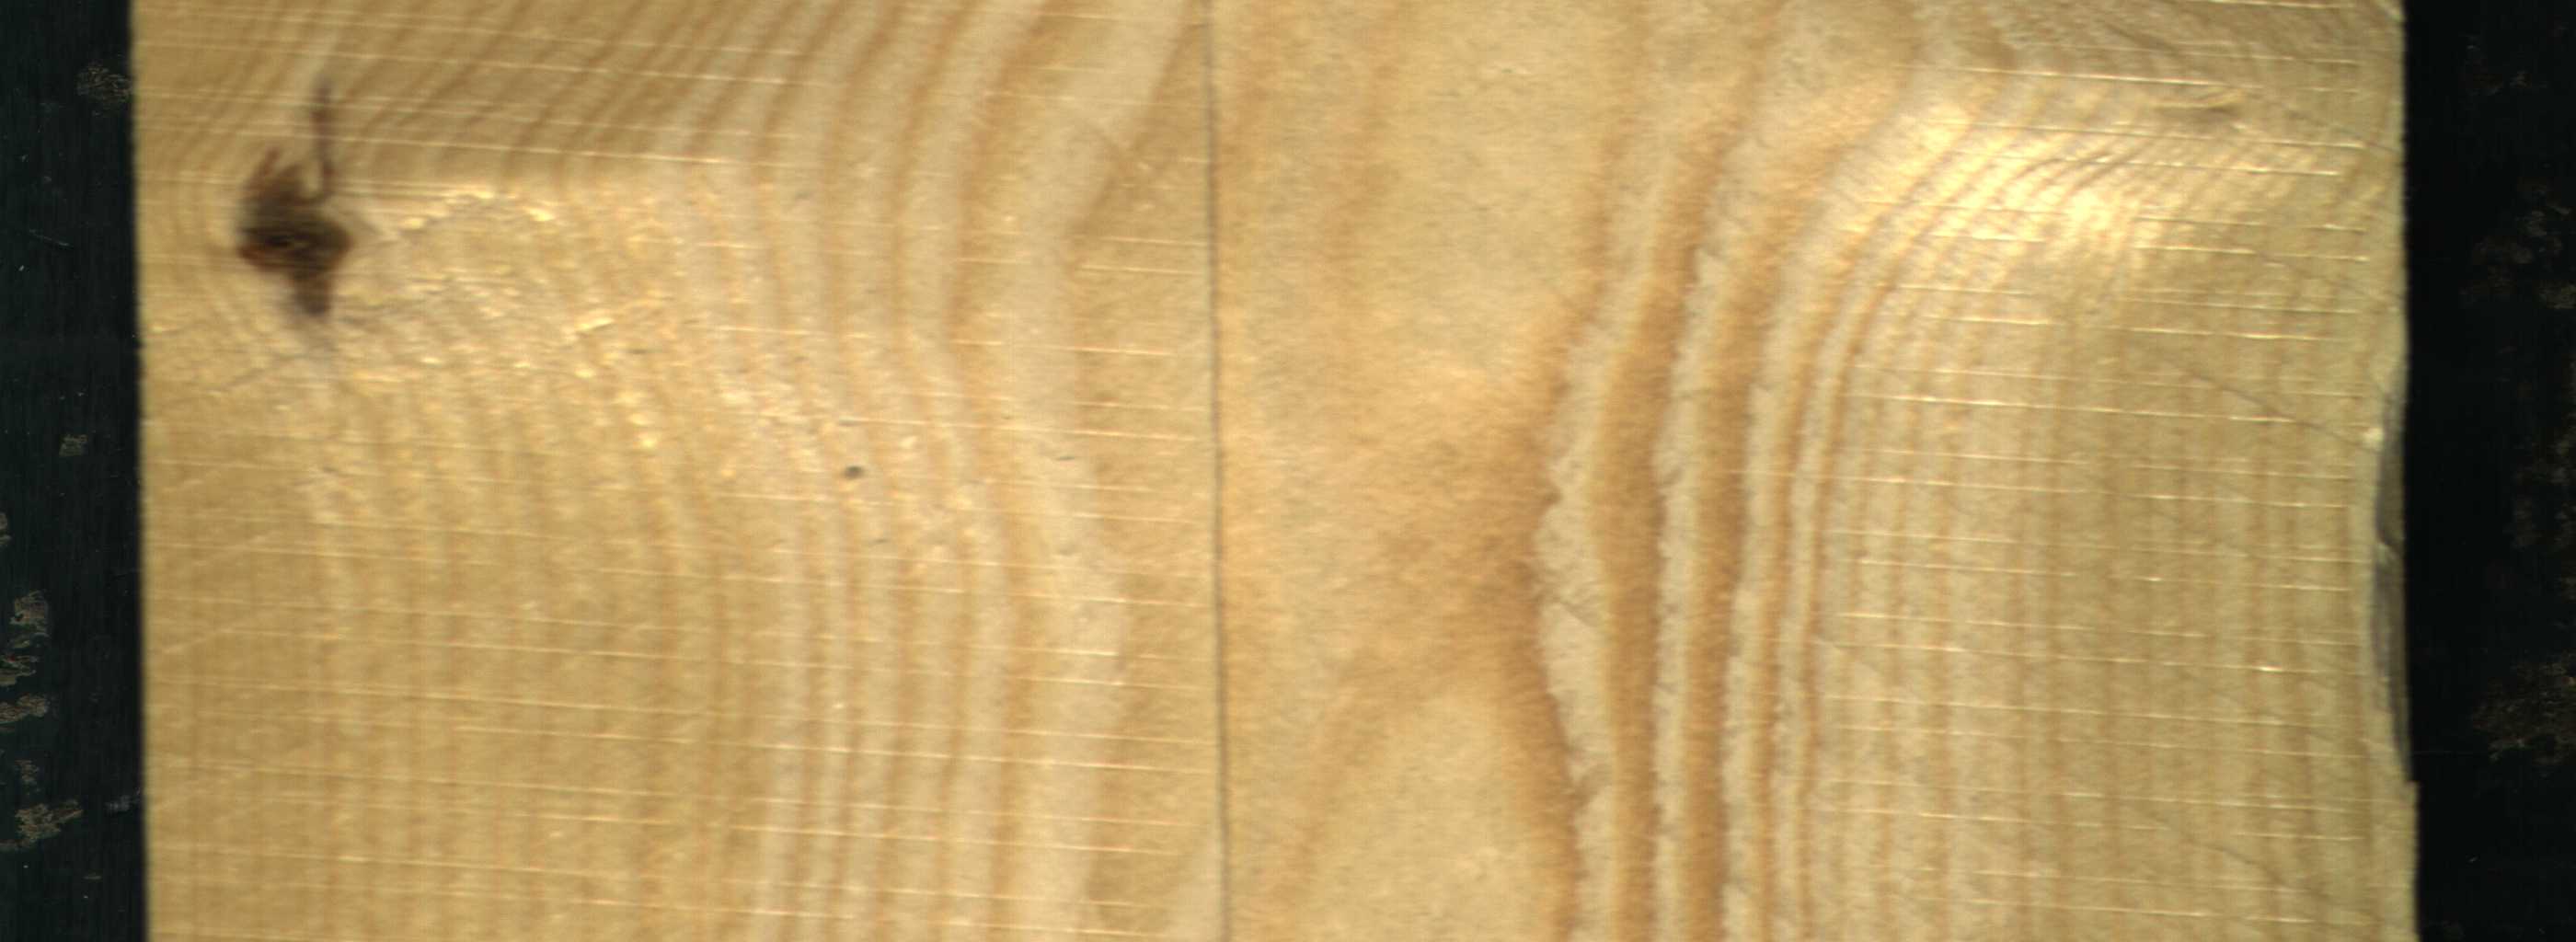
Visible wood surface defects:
Live_Knot